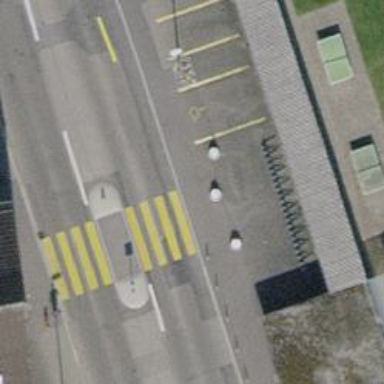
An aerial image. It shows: Kerb barrier.